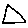
Label: triangle